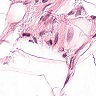
Metastatic tissue present: no